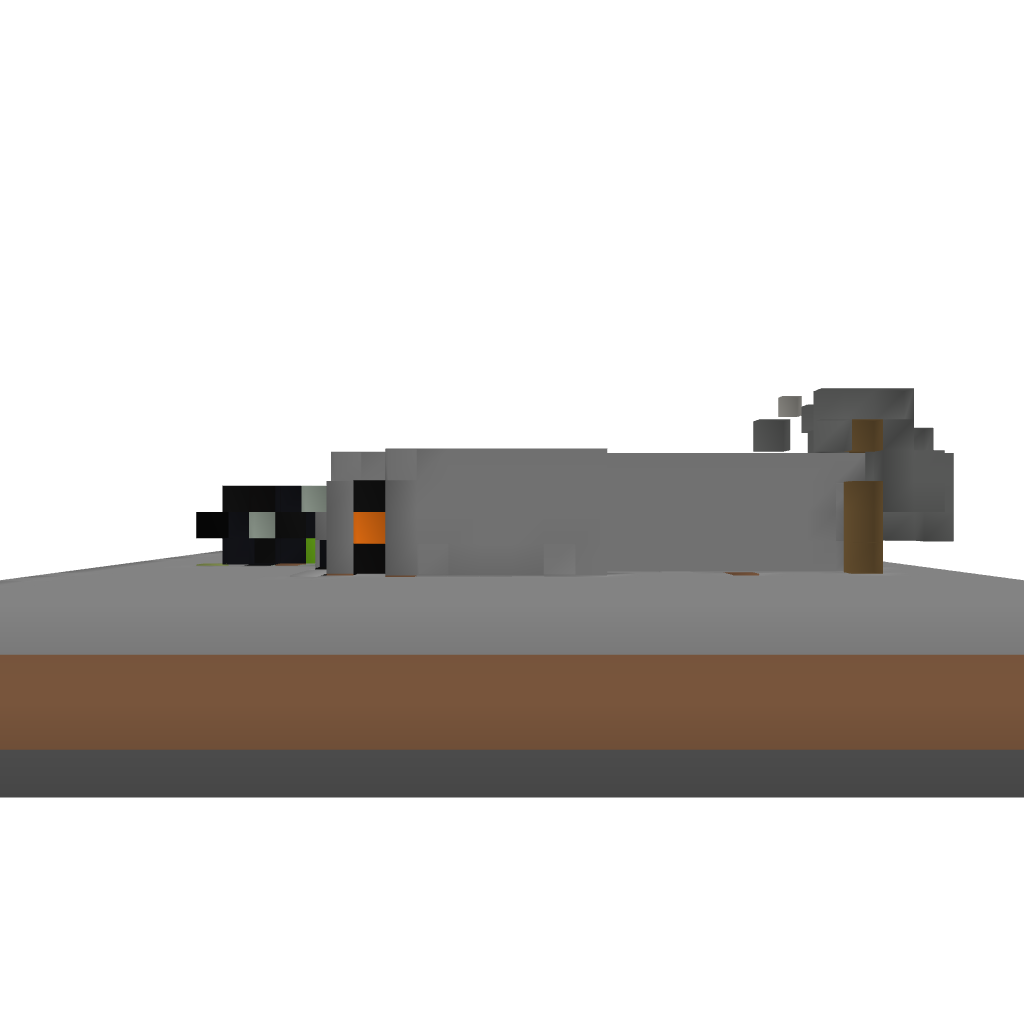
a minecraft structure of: Code Door